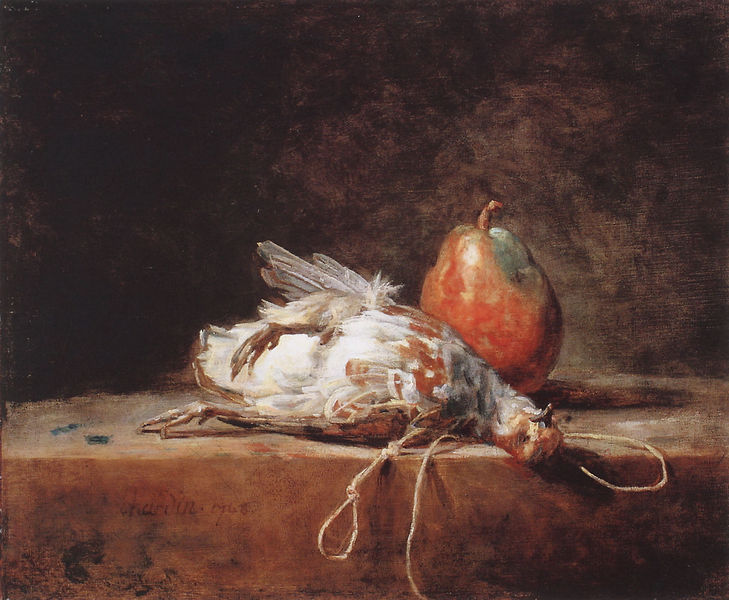
Titel: Totes Rebhuhn, Birne und Schlinge auf einem Steintisch
Künstler: Jean-Baptiste Siméon Chardin
Institution: Frankfurt, Städelsches Kunstinstitut
Schlagwörter: feder, gemälde, vogel, bunt, tisch, zeichnung, obst, rot, tier, wand, federn, gefieder, taube, tod, tot, schnur, stilleben, stillleben, apfel, farbig, füße, schnabel, faden, liegend, birne, nature morte, vanitas, seil, chardin, jagd, geflügel, gesims, fasan, kralle, huhn, jean, simeon, schnebel, rebhun, velazqzez, hardin, baptiste, gesimks